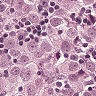
Metastatic tissue present: yes